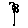
Label: flower